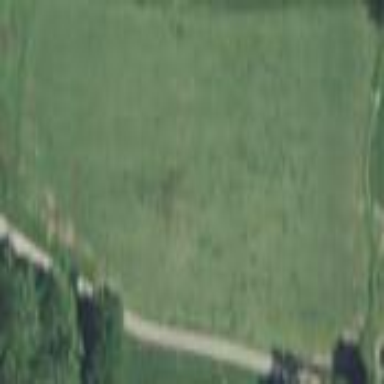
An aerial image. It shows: Golf fairway surrounded by grass.